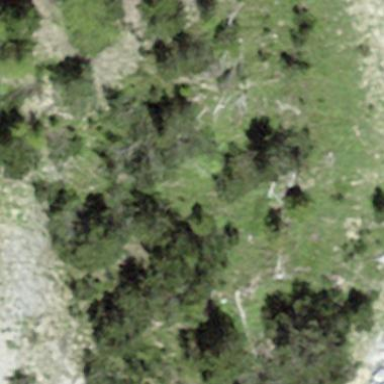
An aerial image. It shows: Forest area.